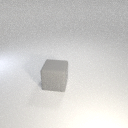
large gray rubber cube